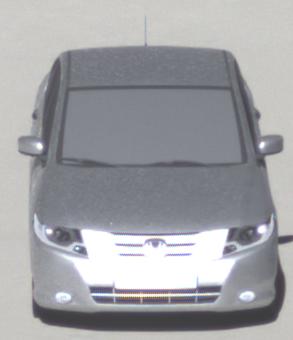
Make: Honda
Model: City
Detailed model: Gen. 6
Model produced from: 2008
Model produced until: 2013
Doors: 4
Color: white
Road condition: dry road
Daytime: morning or afternoon
Contrast: high contrast